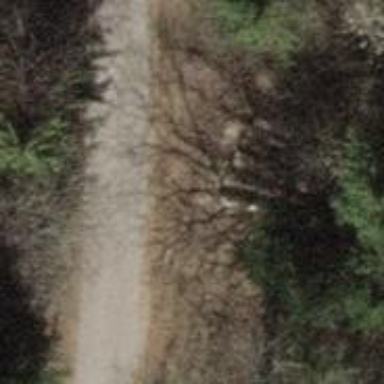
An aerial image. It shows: Unclassified road.